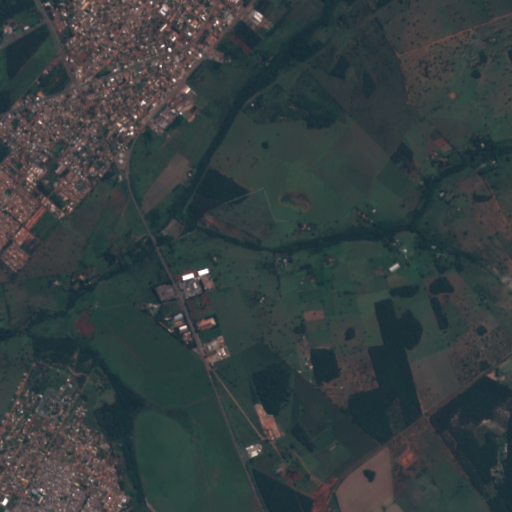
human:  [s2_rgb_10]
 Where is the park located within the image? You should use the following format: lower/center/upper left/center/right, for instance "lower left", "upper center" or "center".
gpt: The park is located in the upper left of the image.
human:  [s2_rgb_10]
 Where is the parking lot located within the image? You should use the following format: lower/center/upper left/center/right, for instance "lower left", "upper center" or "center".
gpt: The parking lot is located in the lower center of the image.
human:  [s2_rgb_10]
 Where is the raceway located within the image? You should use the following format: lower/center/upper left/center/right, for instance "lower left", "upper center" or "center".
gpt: The raceway is located in the lower left of the image.
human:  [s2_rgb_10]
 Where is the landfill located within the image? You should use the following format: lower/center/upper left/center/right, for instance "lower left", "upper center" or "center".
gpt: There is no landfill in the image.